Question: I have a project with Firebase. I want to have access to the attribute "text" of my database with a cloud function as soon as there is a recent branch added to my database.
I am not get used to using their database.

My code in NodeJs is bellow :
'''
exports.messageAnswer = functions.database.ref('/messages')
.onWrite(event => {
const snapshot = event.data;
const val = snapshot.val();
var textMsg = val.text;
var regex = "(bot)";
//var database = firebase.database();
if(!textMsg.match(regex) && textMsg.length > 0){
var id = new Date().getTime().toString();
var object = {
text : "I am the Cloud bot #" + id,
};
admin.database().ref('/messages').push(object);
}
return 0;
});
'''
My problem is the fact that there is a "PUSH ID" : I don't know how to contourne this unique string to get the value of the attribute "text".
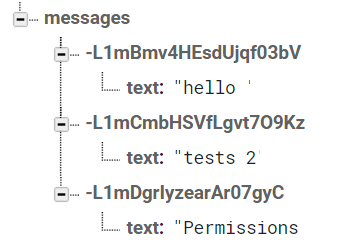
Answer: You can use 'wildcards' to get the 'text' attribute some something like this:
'''
exports.messageAnswer = functions.database.ref('/messages/{pushid}')
.onWrite(event => {
'''
for more info check this: <URL>
> You can specify a path component as a wildcard by surrounding it with curly brackets; ref('foo/{bar}') matches any child of /foo. The values of these wildcard path components are available within the event.params object of your function. In this example, the value is available as event.params.bar